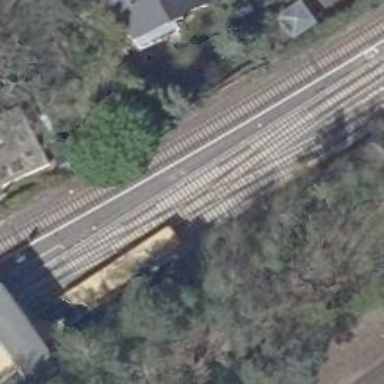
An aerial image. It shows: Yard serving electrified light rail.